Question: I am making a site for a client. I have some issues in Chrome on an Android phone. I have attached an image of some normal text in a normal div that just blows up to 42px or something. The phone is a normal Samsung Galaxy S3.
There's no problems in Firefox on the same phone. And no problems at all on a desktop computer.

The CSS is like this:
'''
#content.is-front .post:first-child .post-title-excerpt {
left: 2%;
float: left;
z-index: 99;
bottom: 2%;
border: none;
width: 92%;
padding: 2%;
overflow: hidden; /* not on the online site. Would prevent text from going out of box, but would not change the big font. */
color: #ffffff;
max-height: 133px;
position: absolute;
font-size: 14px !important;
background: rgba(0, 0, 0, .7);
}
'''
And the HTML would be similar to this:
'''
<div id="post-138" class="post-138 post type-post status-publish format-standard hentry category-torsten tag-featured">
<div class="post-header">
<a href="http://copenhero.dk/torsdagsbar-guide/">
<img width="940" height="390" src="http://copenhero.dk/wp-content/uploads/2014/03/Torsdagsbar-forside-featured2.jpg" class="attachment-front-featured-thumb wp-post-image" alt="Torsdagsbar forside featured2"> </a>
<div class="post-title-excerpt">
<div class="post-category"><a href="http://copenhero.dk/kategori/torsten/">Torsten</a></div>
<div class="post-title"><a href="http://copenhero.dk/torsdagsbar-guide/">Guide: Torsdagsbarer i Kobenhavn</a></div>
<div class="post-excerpt"><p>Ol, drinks og shots har som bekendt ikke kun den onskede effekt i weekenden. Torsdag kan vaere en perfekt ga-ud dag med gode tilbud, flere siddepladser og knapt sa meget pres pa fadolshanerne rundt omkring i Kobenhavn. Copenhero har vaeret pa field-research, og er gaet videnskabeligt og alkoholisk til vaerks for at finde lidt for [...]</p>
</div>
<a class="post-permalink" href="http://copenhero.dk/torsdagsbar-guide/">Laes mere</a>
</div>
</div>
</div>
'''
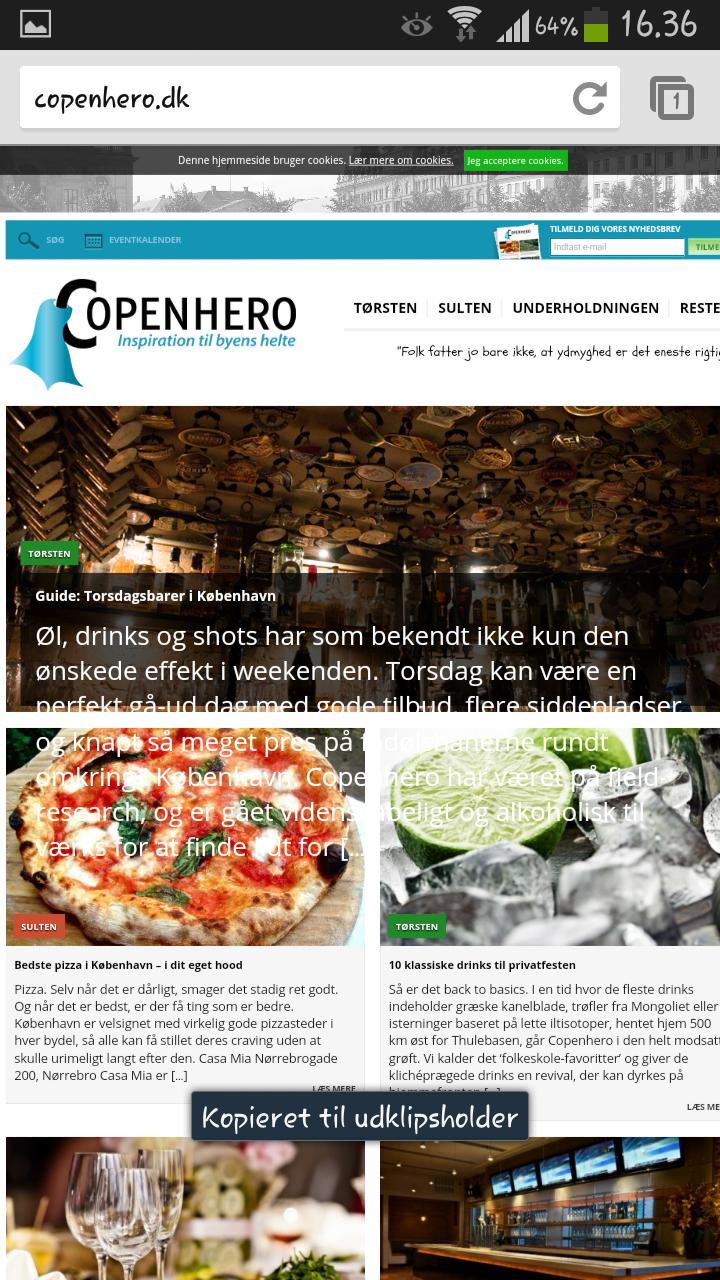
Answer: This happens because the Android browser does automatic resizing for non reponsive content.
Just use em instead of pixels. Remember: usually 1em = 16px
'''
#content.is-front .post:first-child .post-title-excerpt {
...
font-size: 0.85em !important;
...
}
'''